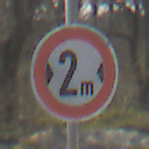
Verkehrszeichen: TatsaechlicheBreite2
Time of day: MorningAfternoon
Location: Outdoor (Suburban)
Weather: PartlyCloudy
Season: NotSpecified
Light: Natural